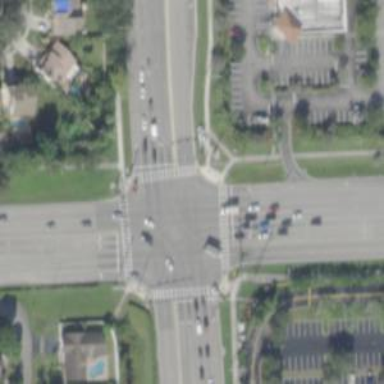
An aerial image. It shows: Marked crossing on footway.